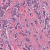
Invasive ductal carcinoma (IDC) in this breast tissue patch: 1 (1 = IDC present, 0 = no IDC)